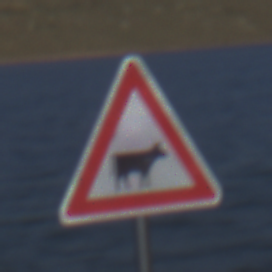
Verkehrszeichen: ViehtriebLinks
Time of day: MorningAfternoon
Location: Outdoor (Nature)
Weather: Clear
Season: NotSpecified
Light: Natural